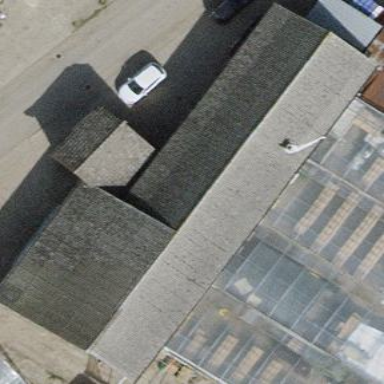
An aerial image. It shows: Farm auxiliary building.